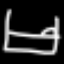
Label: bed